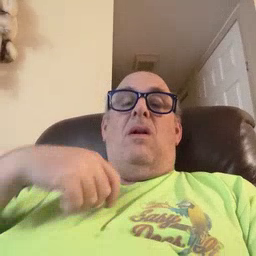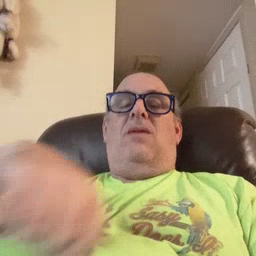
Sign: zipper